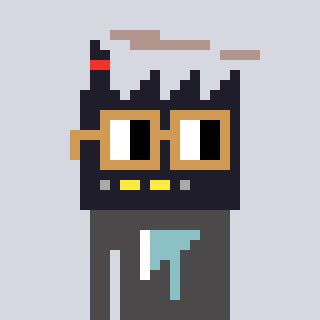
a pixel art character with square brown glasses, a factory-shaped head and a grayscale-colored body on a cool background